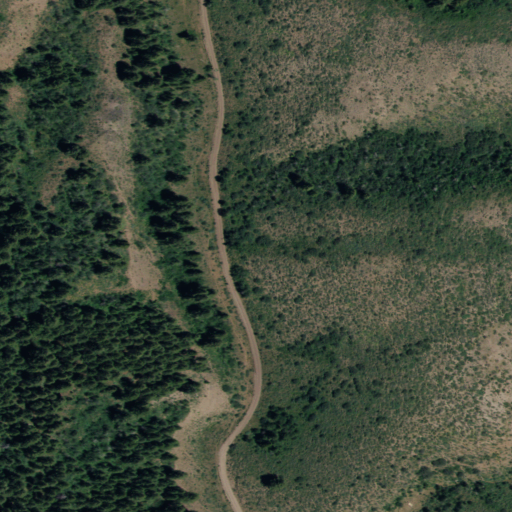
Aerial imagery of valley in Idaho named Eyrie Canyon containing shrub, evergreen forest, and mixed forest